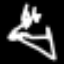
Label: diamond